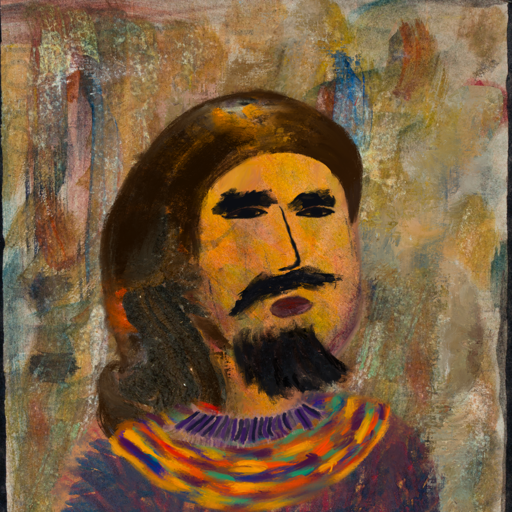
Background: Pipe, Head And Neck Side: Gypsy_Mother, Face Side: Mosgoul, Bust: In_The_Sun, Hair Side: Gypsy_Queen, Head Accessory: Blank, Second Necklace: An_Impression_2, Necklace: HillGirl, Baby: Blank